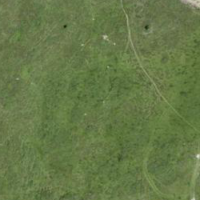
EUNIS habitat code: 31
Species observed at this site:
Geum montanum